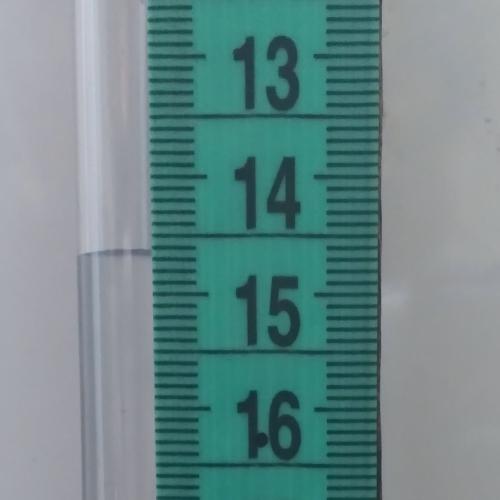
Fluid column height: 14.7 cm